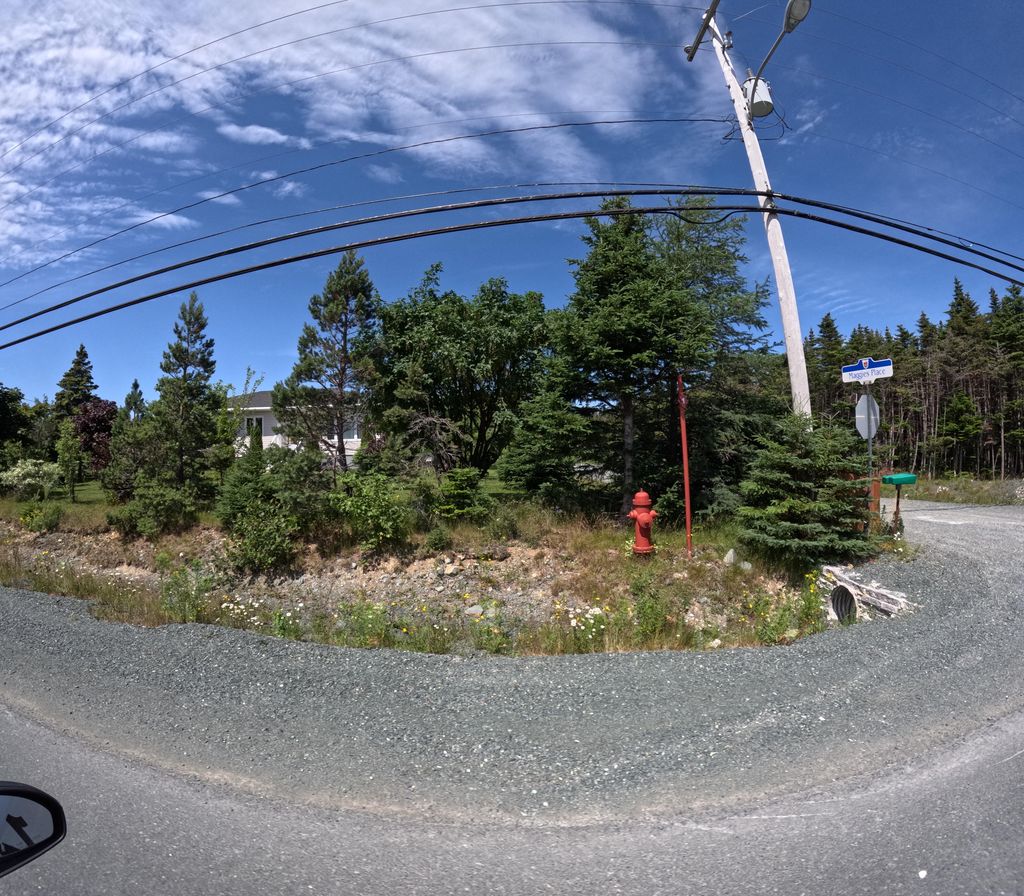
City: st_johns